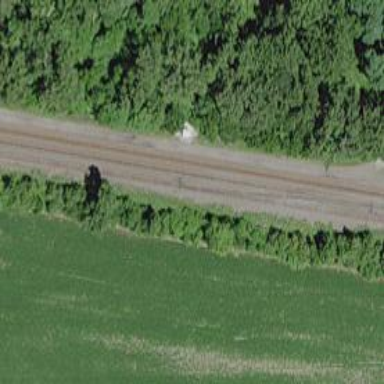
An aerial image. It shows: Railway siding with rails.